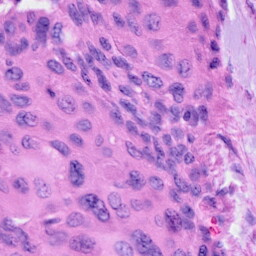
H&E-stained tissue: Cervix